The image folds the raw vibration samples of a bearing signal into a 2-D grayscale square (signal-to-image encoding). Based on the visible evidence, which condition applies: normal, inner_race, outer_race, ball?
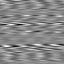
Answer: outer_race